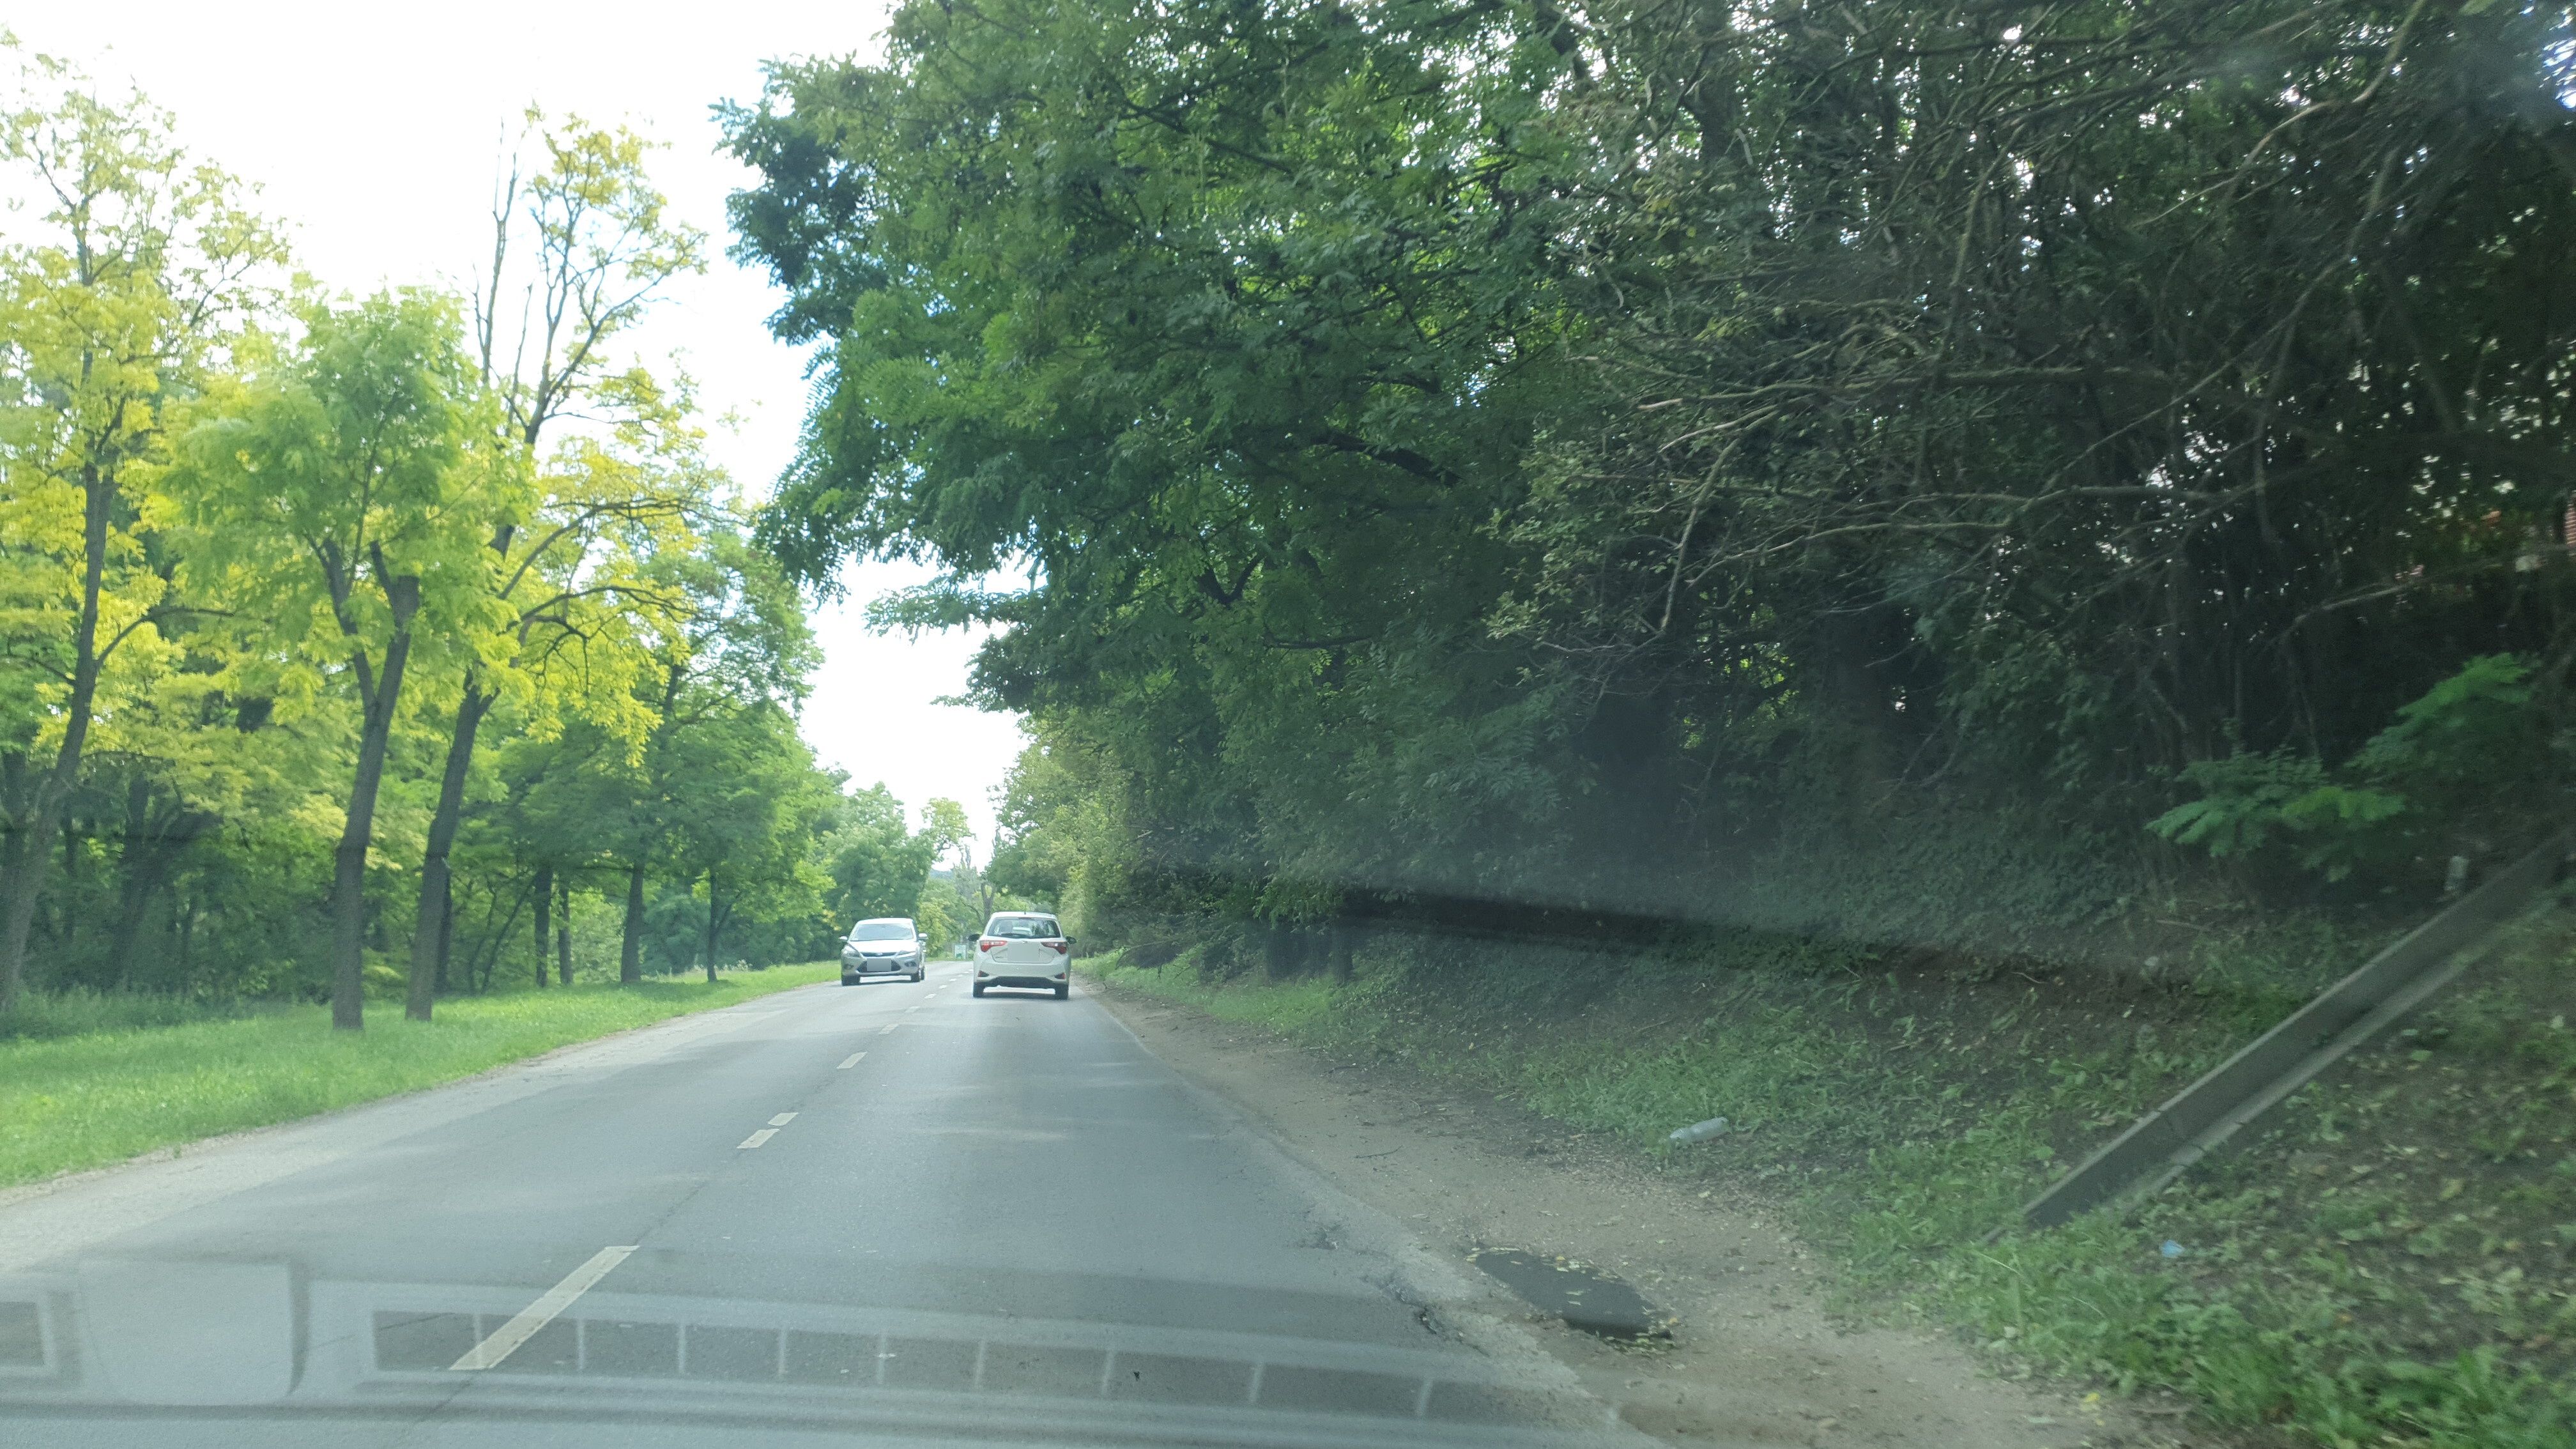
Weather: clear
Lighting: day
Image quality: slightly poor
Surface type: driving surface
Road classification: service
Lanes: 2.0
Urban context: suburban or peri-urban
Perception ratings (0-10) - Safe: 3.48, Lively: 3.34, Beautiful: 5.92, Boring: 5, Depressing: 6.13, Wealthy: 1.35